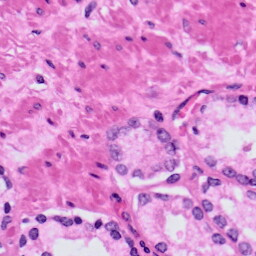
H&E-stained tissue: Prostate